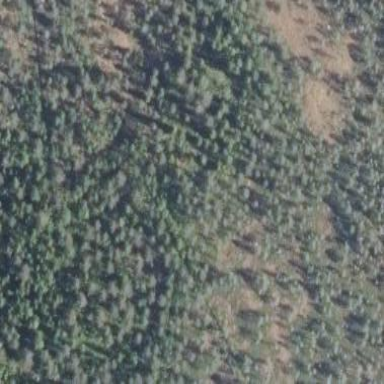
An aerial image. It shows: Needle-leaved woodland.